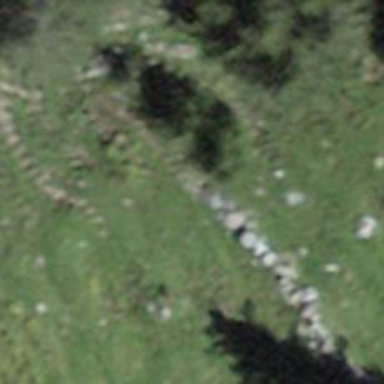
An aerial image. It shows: Wall barrier.